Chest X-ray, PA view. Patient: 30 years old, sex F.
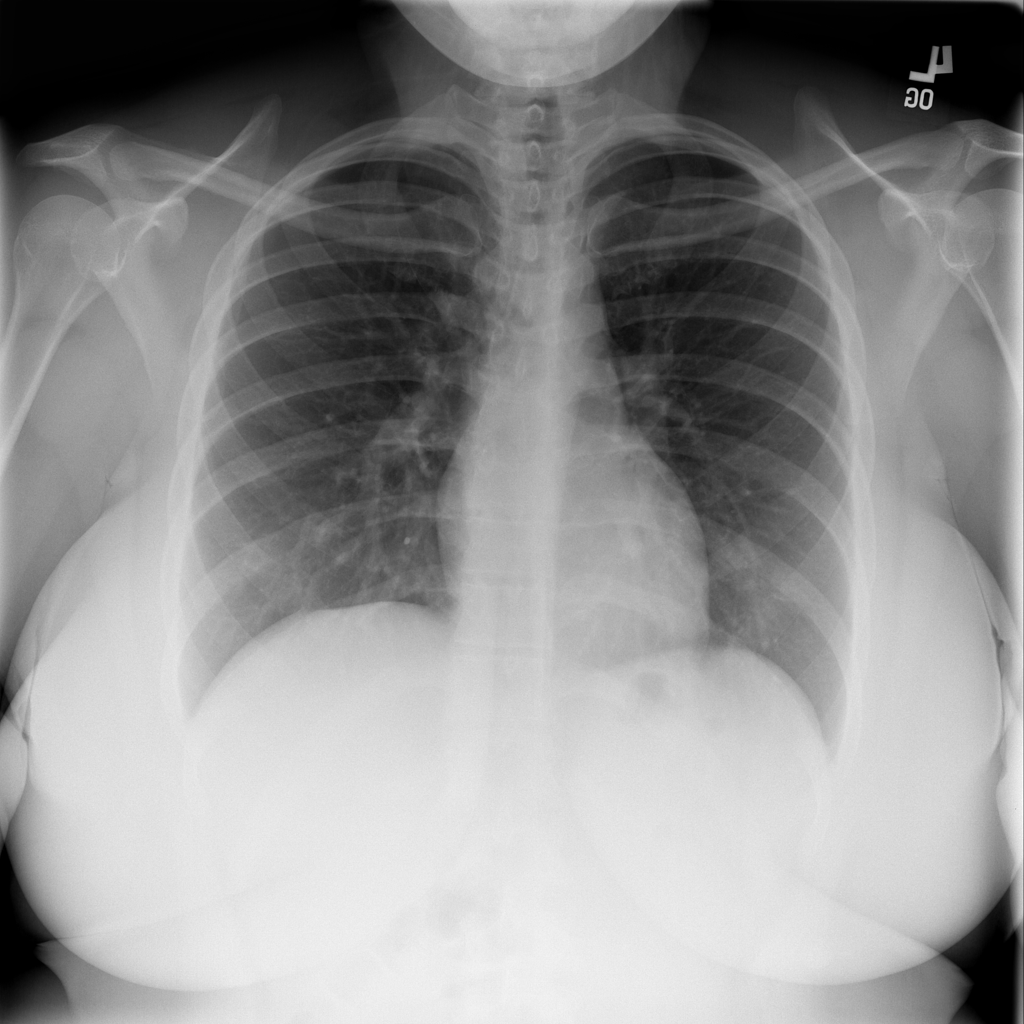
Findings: No Finding